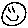
Label: smiley face